Brain MRI, t1w sequence, axial 2D slice.
Patient: age 29, sex M, weight 95 kg, height 1.95 m
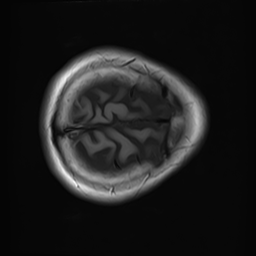